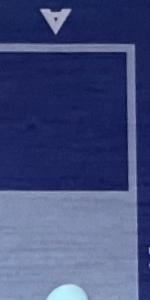
Label: Empty